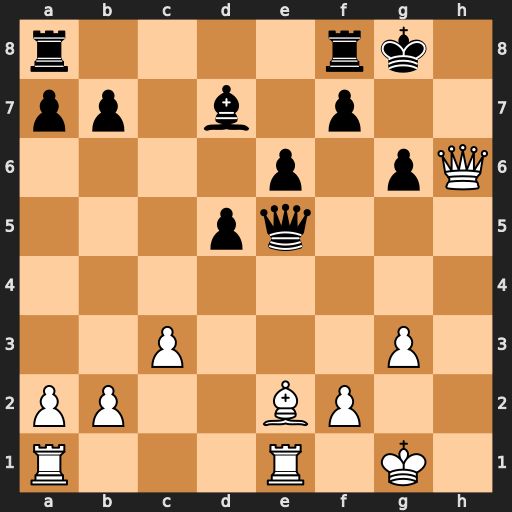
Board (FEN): r4rk1/pp1b1p2/4p1pQ/3pq3/8/2P3P1/PP2BP2/R3R1K1
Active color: w
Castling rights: -
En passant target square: -
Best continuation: Bb5 Qh8 Qxh8+ Kxh8 Bxd7